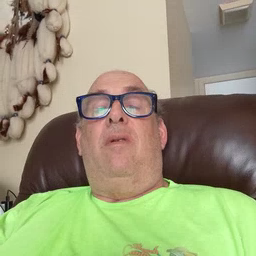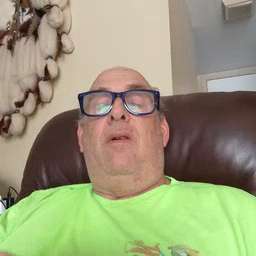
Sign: tongue